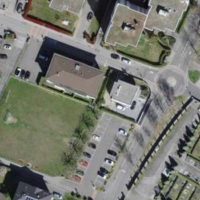
EUNIS habitat code: 54
Species observed at this site:
Cynodon dactylon